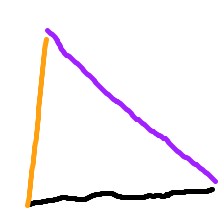
Shape: triangle